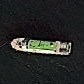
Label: civil